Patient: sex F, age 39
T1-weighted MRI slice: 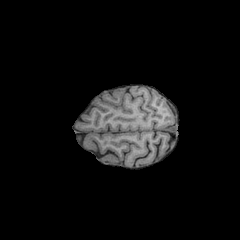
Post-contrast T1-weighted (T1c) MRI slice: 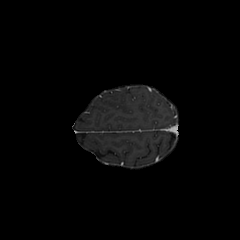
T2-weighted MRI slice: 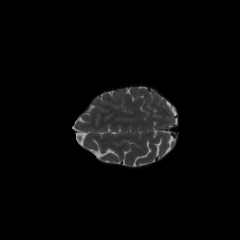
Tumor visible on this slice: no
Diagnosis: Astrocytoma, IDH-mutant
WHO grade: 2